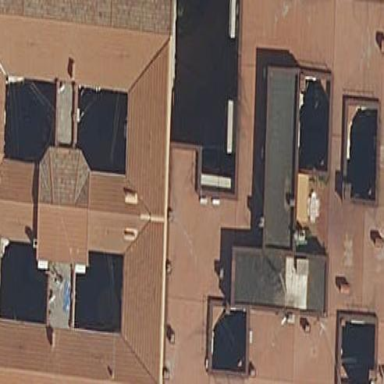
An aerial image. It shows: Part of building.